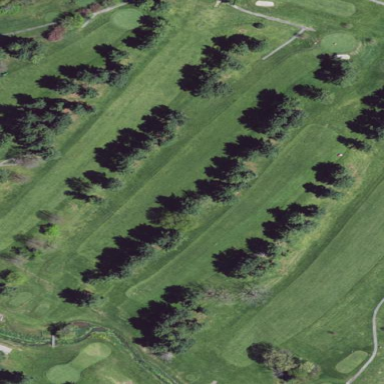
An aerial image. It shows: Golf fairway surrounded by grass.